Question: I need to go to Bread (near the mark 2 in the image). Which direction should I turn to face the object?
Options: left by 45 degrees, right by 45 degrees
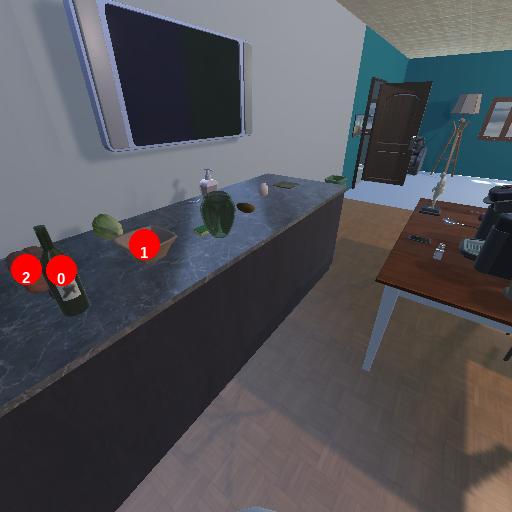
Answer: left by 45 degrees